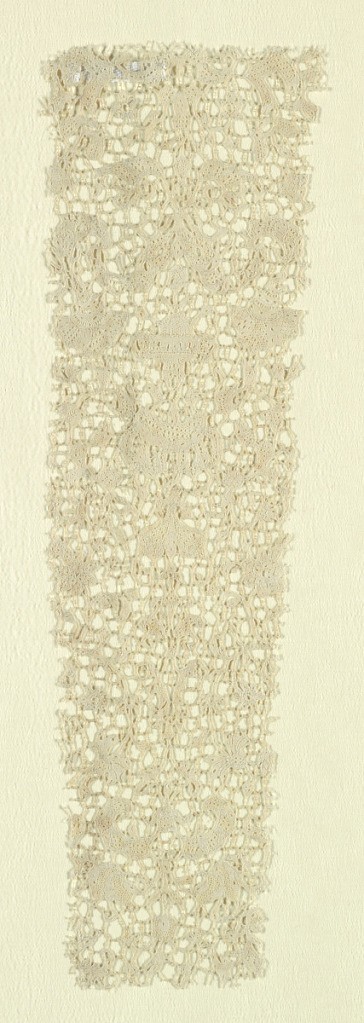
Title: Cap streamers
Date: late 17th–early 18th century
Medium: linen Technique: needle lace, 6-sided reworked ground
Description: Cap streamer fragments showing candlestick pattern.